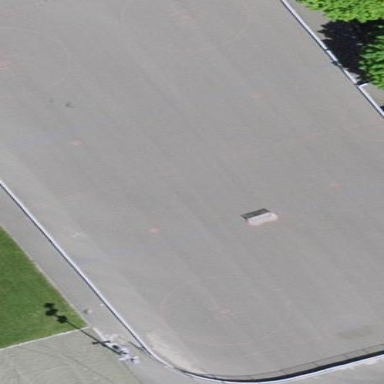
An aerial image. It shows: Multi-sport pitch with asphalt surface.